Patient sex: M
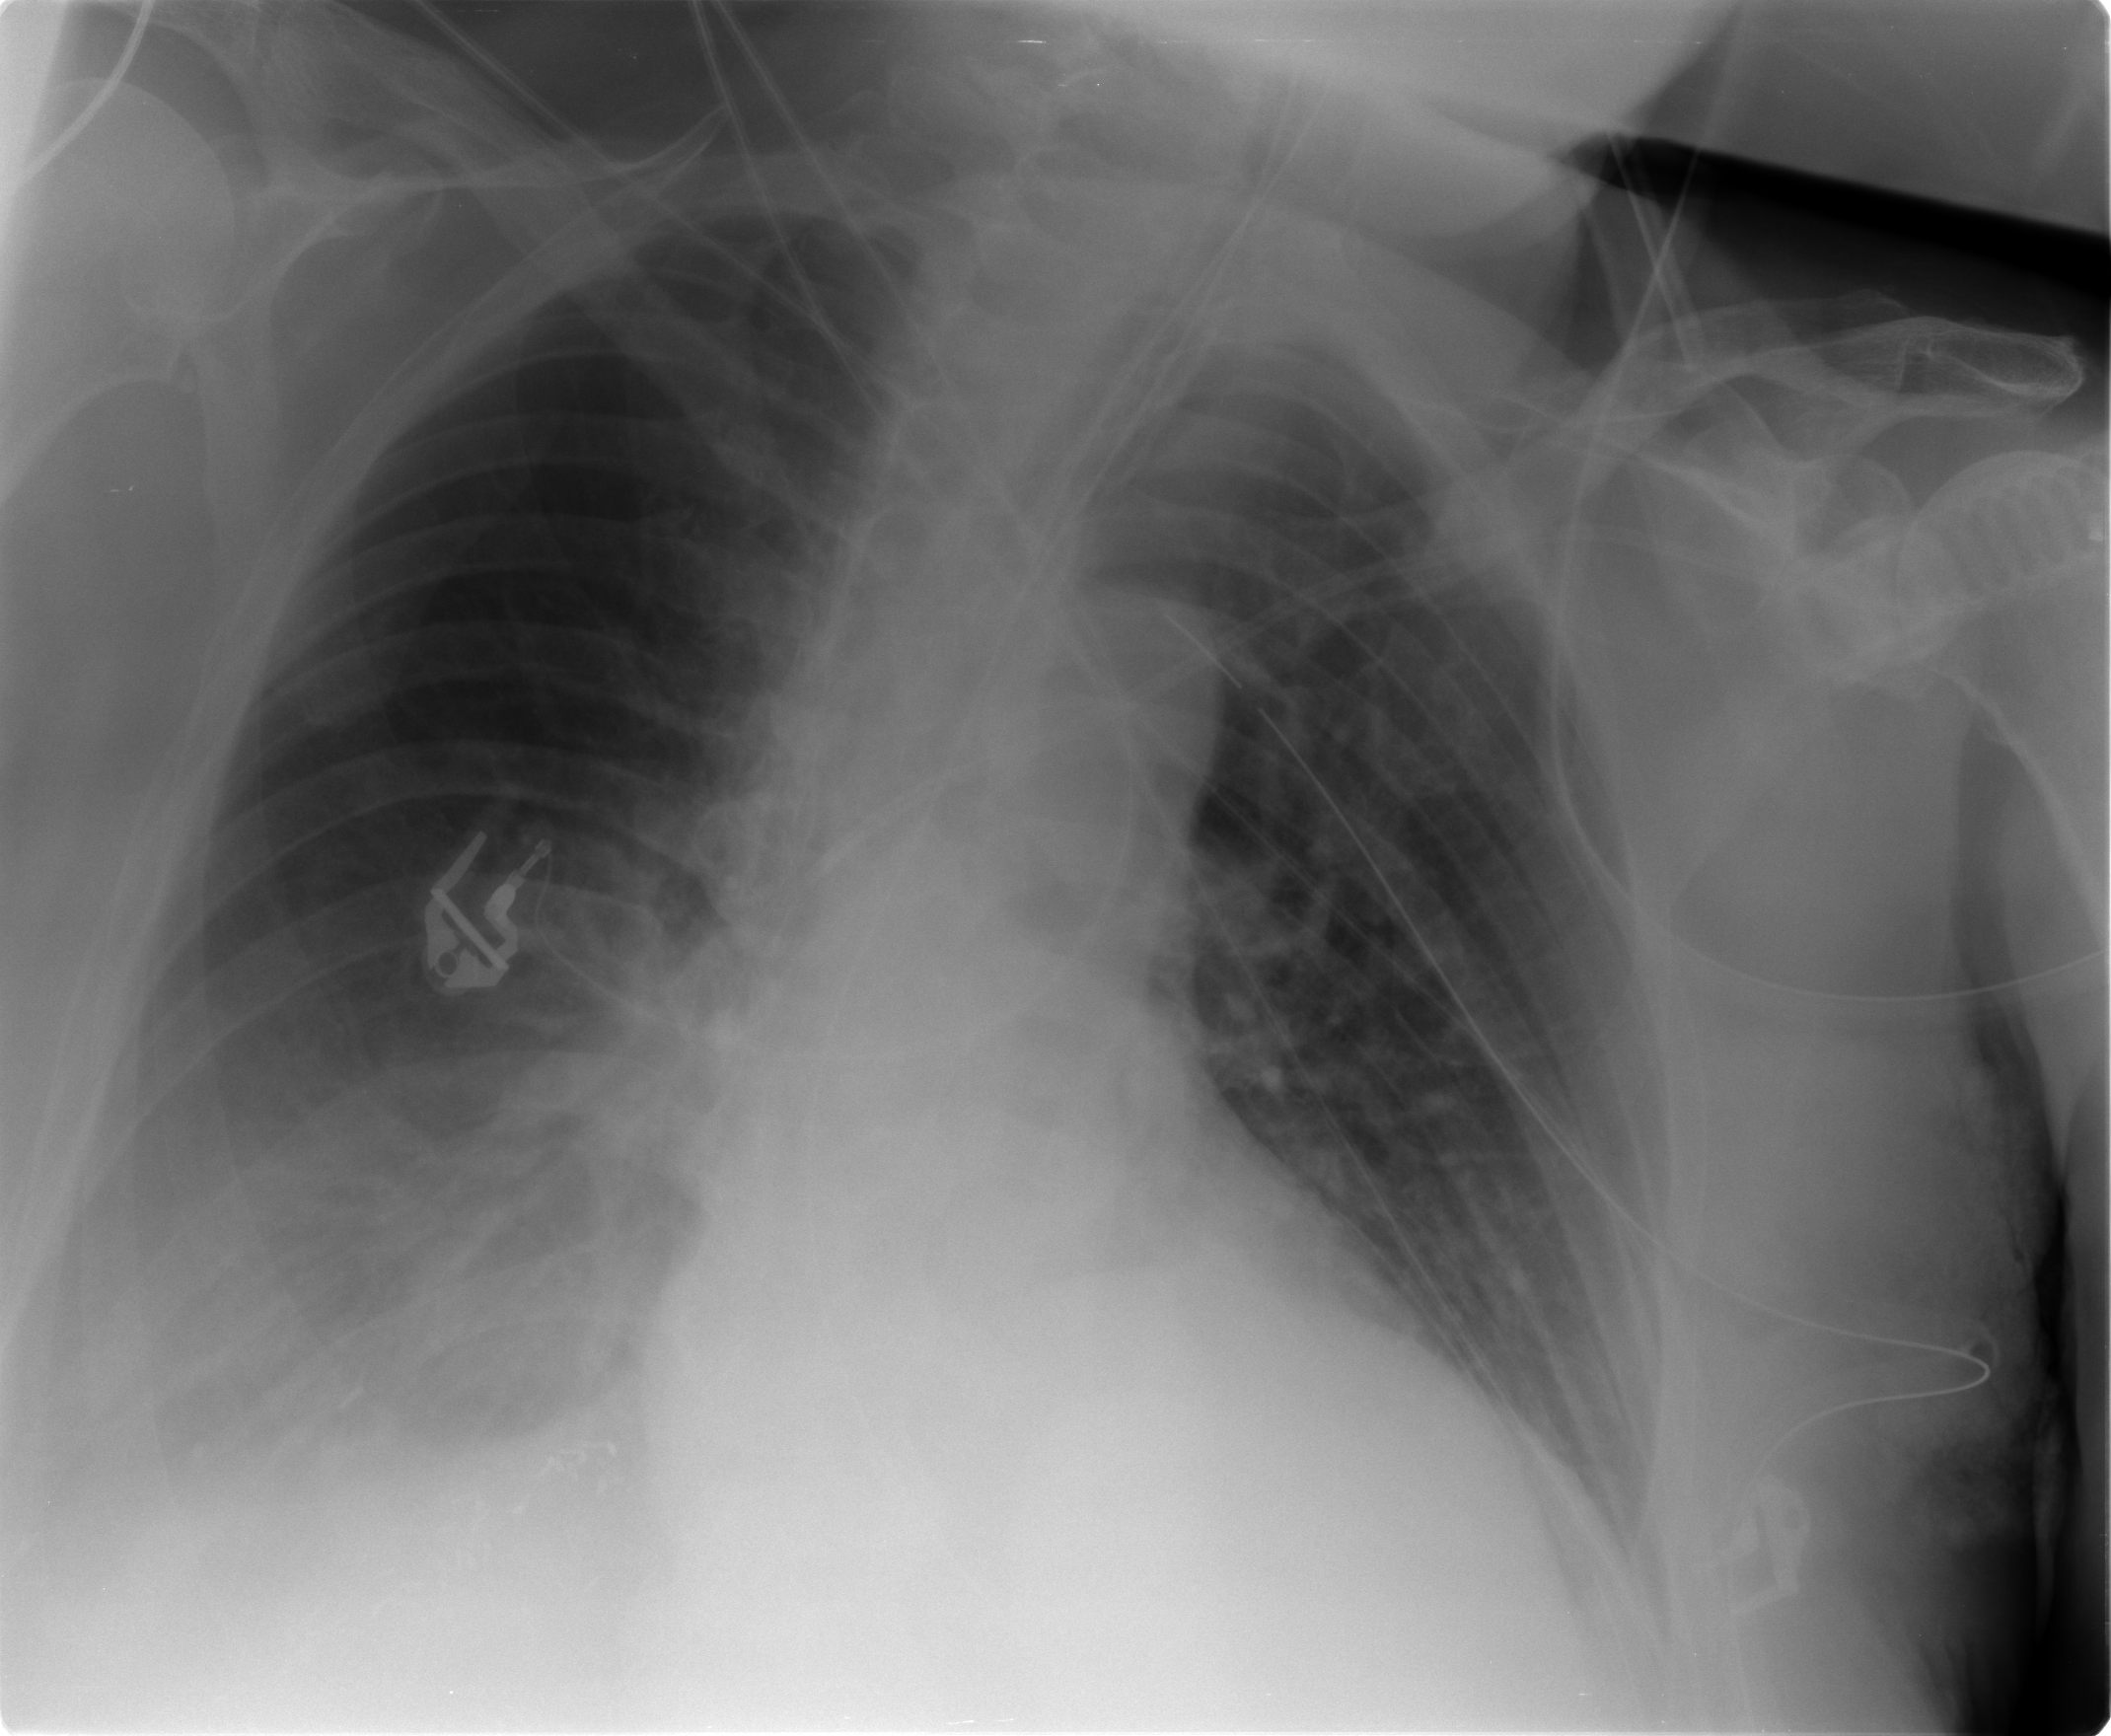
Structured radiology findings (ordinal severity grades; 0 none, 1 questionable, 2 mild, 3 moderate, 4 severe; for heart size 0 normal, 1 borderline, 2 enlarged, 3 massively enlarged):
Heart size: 2
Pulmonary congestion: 1
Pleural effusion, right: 2
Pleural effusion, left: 0
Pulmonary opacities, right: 0
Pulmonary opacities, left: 0
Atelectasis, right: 0
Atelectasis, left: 0